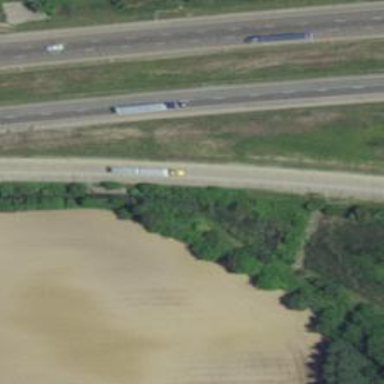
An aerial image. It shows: Motorway off-ramp.